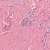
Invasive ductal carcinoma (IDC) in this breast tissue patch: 0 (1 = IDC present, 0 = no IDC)